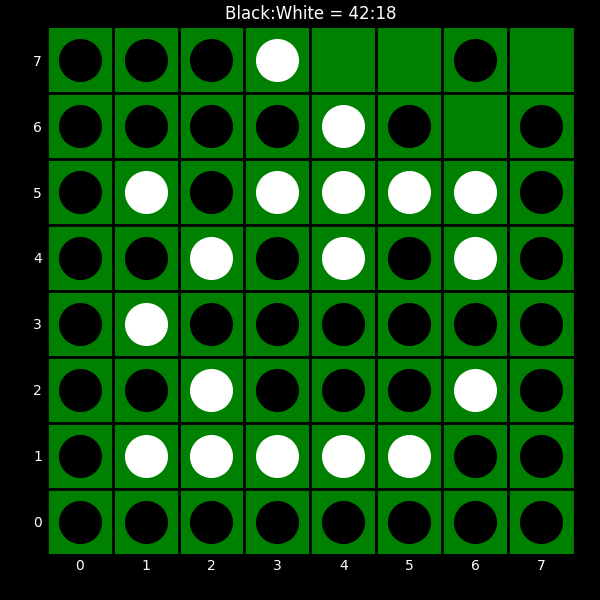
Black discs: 42
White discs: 18